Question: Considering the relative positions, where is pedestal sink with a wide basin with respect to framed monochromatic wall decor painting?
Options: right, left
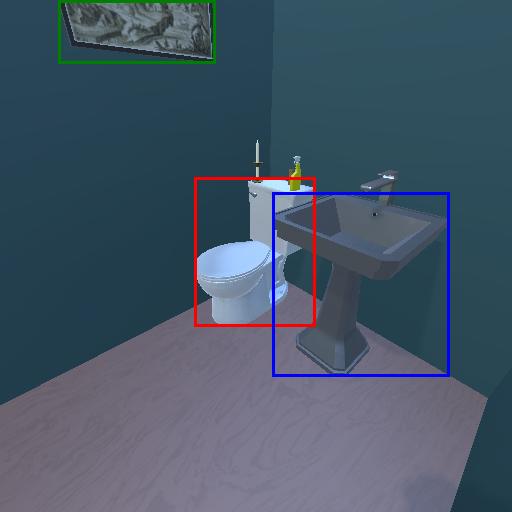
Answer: right